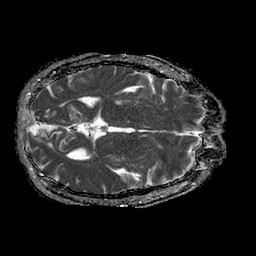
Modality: ADC
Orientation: axial
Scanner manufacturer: philips
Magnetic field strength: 1.5 T
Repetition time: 4.6 s
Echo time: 0.08517 s